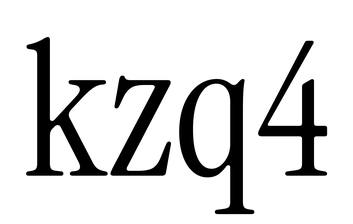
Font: InstrumentSerif-Regular